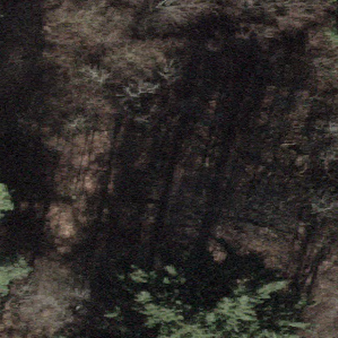
Label: other